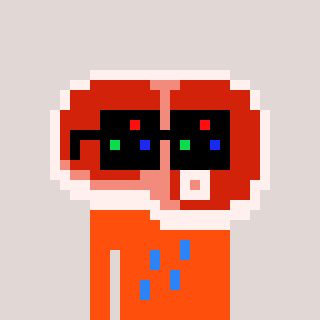
a pixel art character with square black sunglasses, a steak-shaped head and a orange-colored body on a warm background